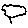
Label: cloud